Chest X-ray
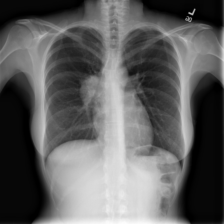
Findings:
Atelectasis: negative
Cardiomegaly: negative
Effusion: negative
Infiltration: positive
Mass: positive
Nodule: negative
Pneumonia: negative
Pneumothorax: negative
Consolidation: negative
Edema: negative
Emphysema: negative
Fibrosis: negative
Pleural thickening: negative
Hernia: negative